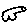
Label: circle